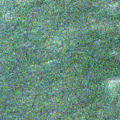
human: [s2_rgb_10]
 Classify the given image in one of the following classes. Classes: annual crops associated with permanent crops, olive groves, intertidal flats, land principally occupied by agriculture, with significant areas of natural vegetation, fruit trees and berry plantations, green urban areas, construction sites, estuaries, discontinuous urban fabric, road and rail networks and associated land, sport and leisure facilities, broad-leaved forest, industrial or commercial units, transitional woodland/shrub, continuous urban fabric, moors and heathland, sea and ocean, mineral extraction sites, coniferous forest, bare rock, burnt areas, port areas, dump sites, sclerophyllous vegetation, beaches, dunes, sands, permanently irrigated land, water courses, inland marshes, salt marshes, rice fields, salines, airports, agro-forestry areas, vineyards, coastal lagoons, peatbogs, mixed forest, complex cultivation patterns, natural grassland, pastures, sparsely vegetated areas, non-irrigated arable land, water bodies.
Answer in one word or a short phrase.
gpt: water bodies